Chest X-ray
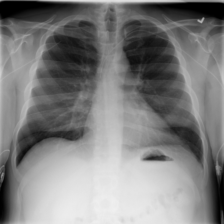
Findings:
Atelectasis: negative
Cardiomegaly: negative
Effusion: negative
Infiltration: negative
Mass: negative
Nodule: negative
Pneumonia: negative
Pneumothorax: negative
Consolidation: negative
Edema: negative
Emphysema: negative
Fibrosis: negative
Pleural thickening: negative
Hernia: negative